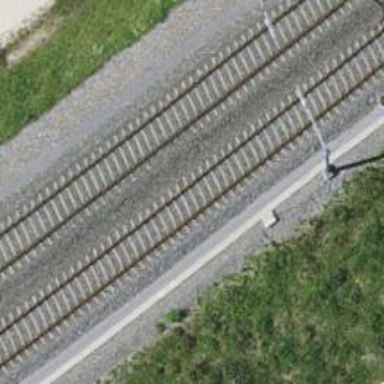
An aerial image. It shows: Railway with electrified contact lines.